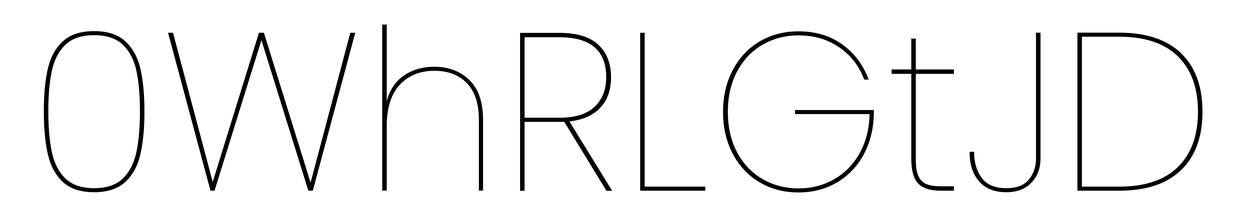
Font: Poppins-Thin